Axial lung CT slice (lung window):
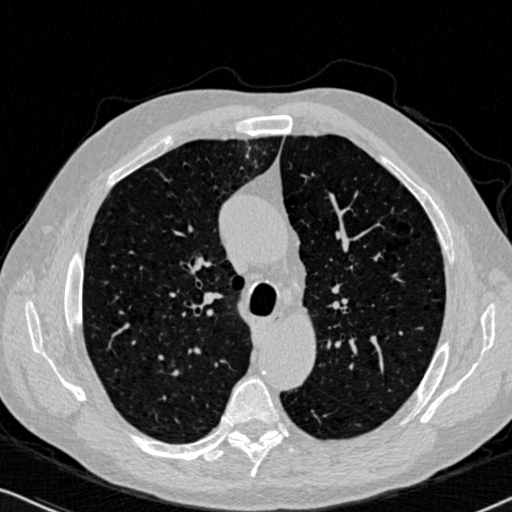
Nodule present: no